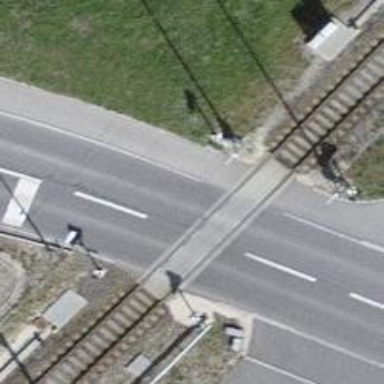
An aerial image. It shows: Level crossing along the railway.